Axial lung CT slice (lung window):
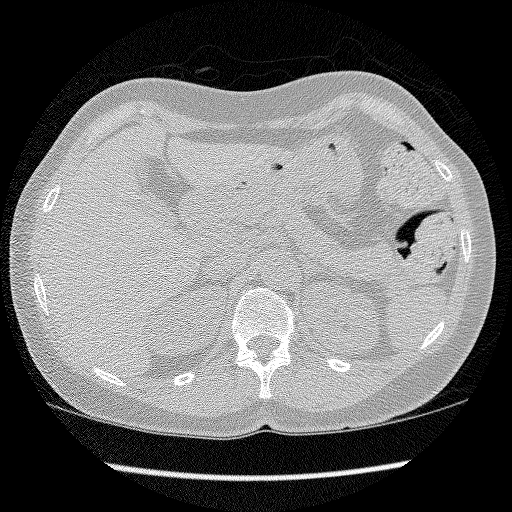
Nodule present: no